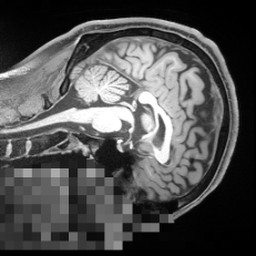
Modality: T1w
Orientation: sagittal
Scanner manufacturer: siemens
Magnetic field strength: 3 T
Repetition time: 2.55 s